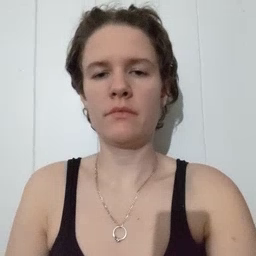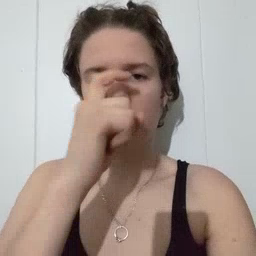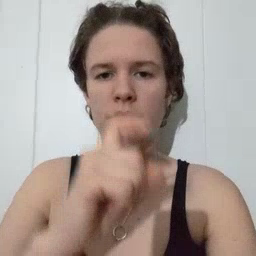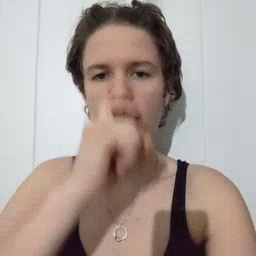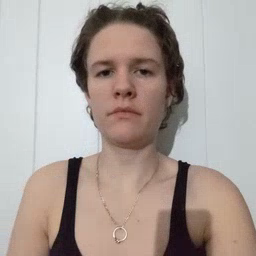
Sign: doll